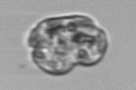
Label: Karenia